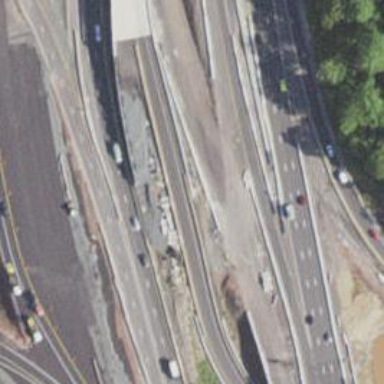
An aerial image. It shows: Motorway link.